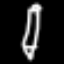
Label: pencil